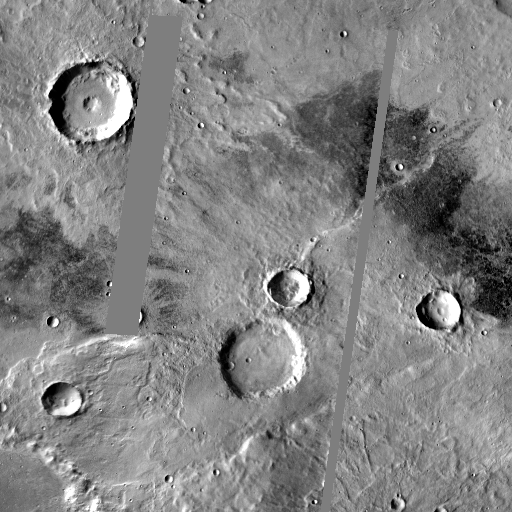
Crater classes present: Background, Other, Layered, Buried, Secondary